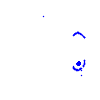
Particle: electron